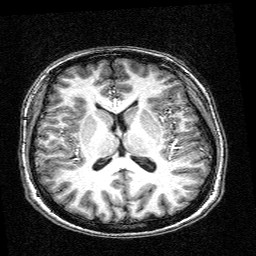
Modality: T1w
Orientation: coronal
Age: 20
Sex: female